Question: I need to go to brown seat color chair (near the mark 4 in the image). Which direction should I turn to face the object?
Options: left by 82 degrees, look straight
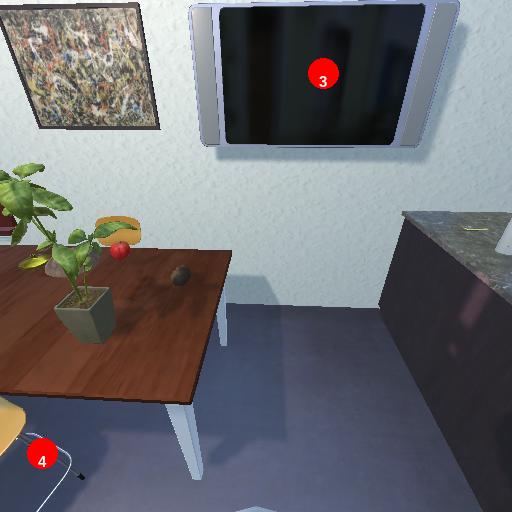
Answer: left by 82 degrees